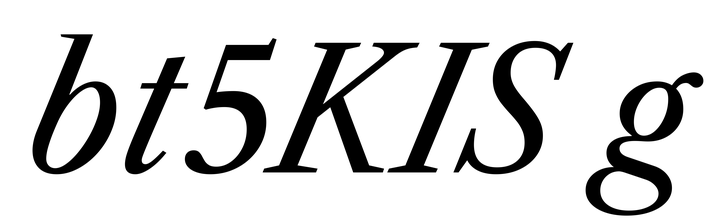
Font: LibreCaslonText-Italic_Italic